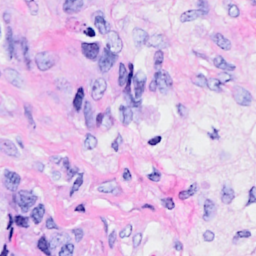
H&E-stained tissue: Breast